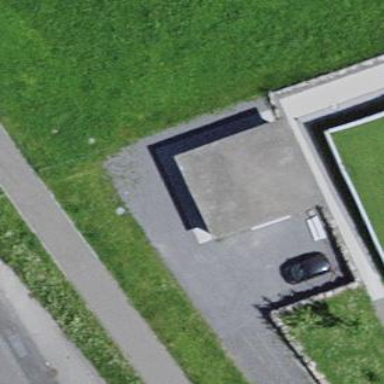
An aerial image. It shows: Detached building.